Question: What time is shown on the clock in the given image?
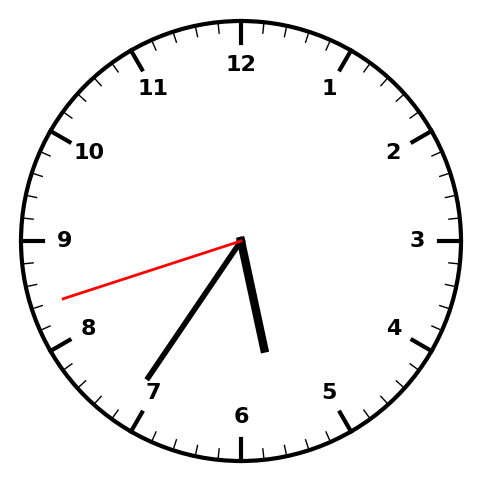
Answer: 05:35:42